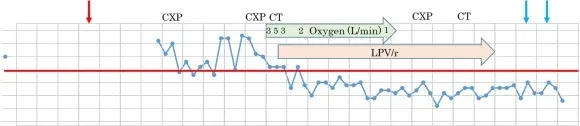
Clinical course of patient 1.
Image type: pathology (immunostaining)